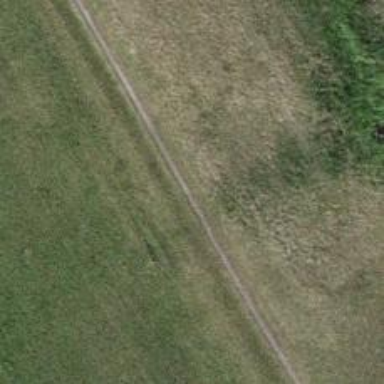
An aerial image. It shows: Agricultural vehicle track with ground surface of grade4.